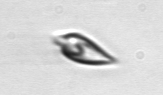
Label: Oxytoxum